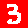
Digit: 3